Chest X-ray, PA view. Patient: 51 years old, sex M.
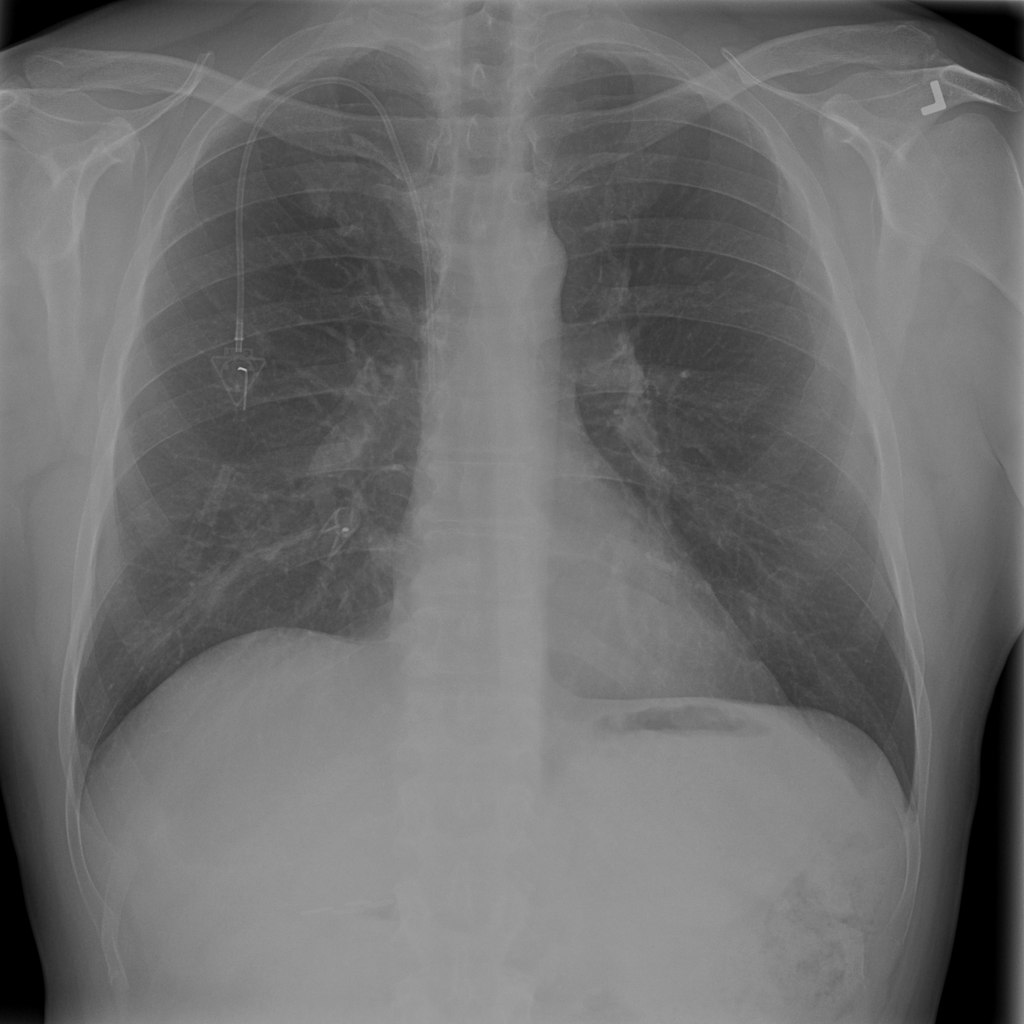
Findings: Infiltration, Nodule